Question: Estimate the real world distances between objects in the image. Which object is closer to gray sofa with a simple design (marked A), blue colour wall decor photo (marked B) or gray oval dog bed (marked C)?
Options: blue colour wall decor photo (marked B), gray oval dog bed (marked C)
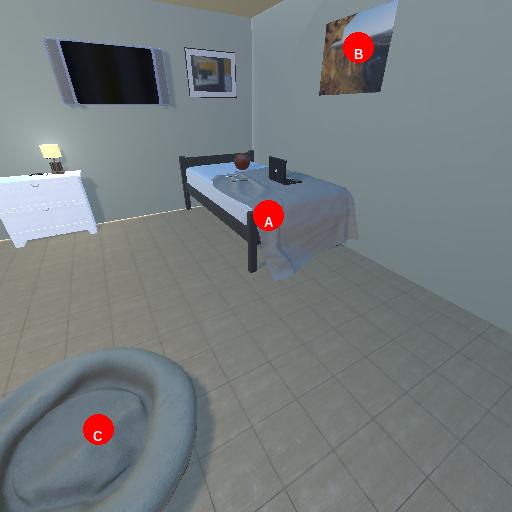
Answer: blue colour wall decor photo (marked B)